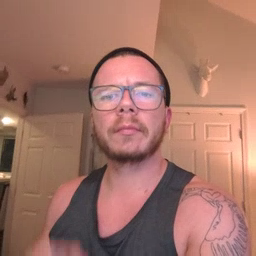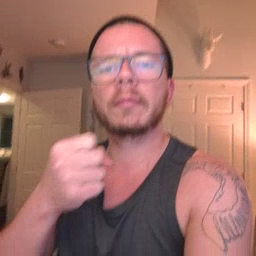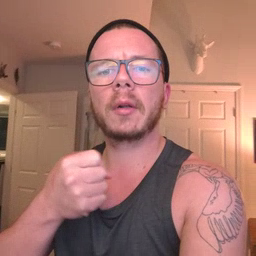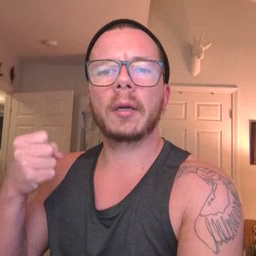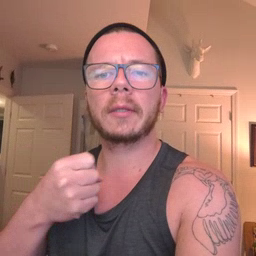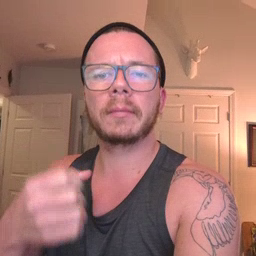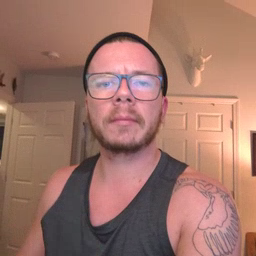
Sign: closet